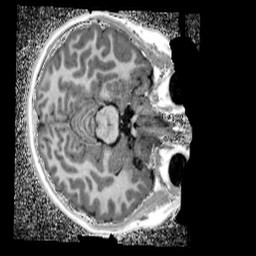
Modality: UNIT1_denoised
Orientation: axial
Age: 9
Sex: female
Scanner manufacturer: siemens
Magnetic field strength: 3 T
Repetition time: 4 s
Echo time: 0.00299 s